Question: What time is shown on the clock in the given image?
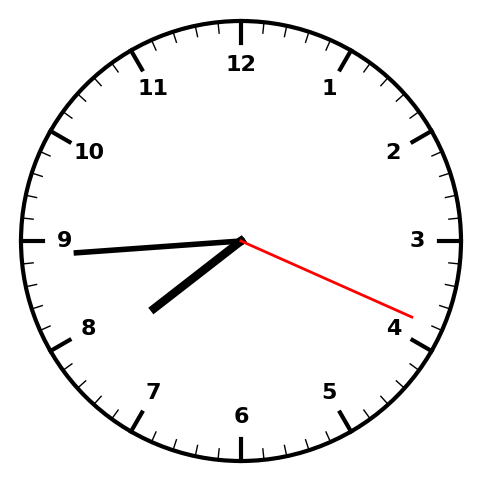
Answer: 07:44:19